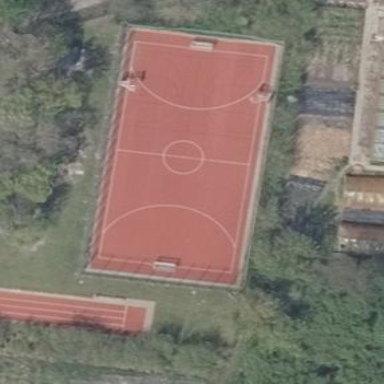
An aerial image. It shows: Basketball court in the leisure land pitch.